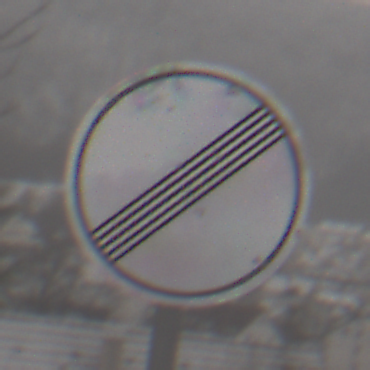
Verkehrszeichen: EndeSaemtlicherBegrenzungen
Umgebung: Outdoor, Nature
Tageszeit: Midday
Wetter: Overcast
Licht: Natural
Jahreszeit: Winter
Kontrast: LowContrast